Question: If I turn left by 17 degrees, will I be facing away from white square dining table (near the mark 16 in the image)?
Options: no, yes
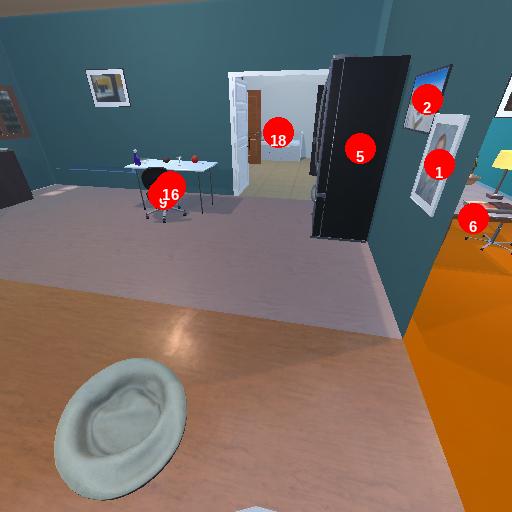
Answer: no